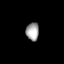
Tissue: lung
Cell type: Endothelial cells
Senescence score: 0.561
Nuclear area (px): 227
Mean DAPI intensity: 163.41